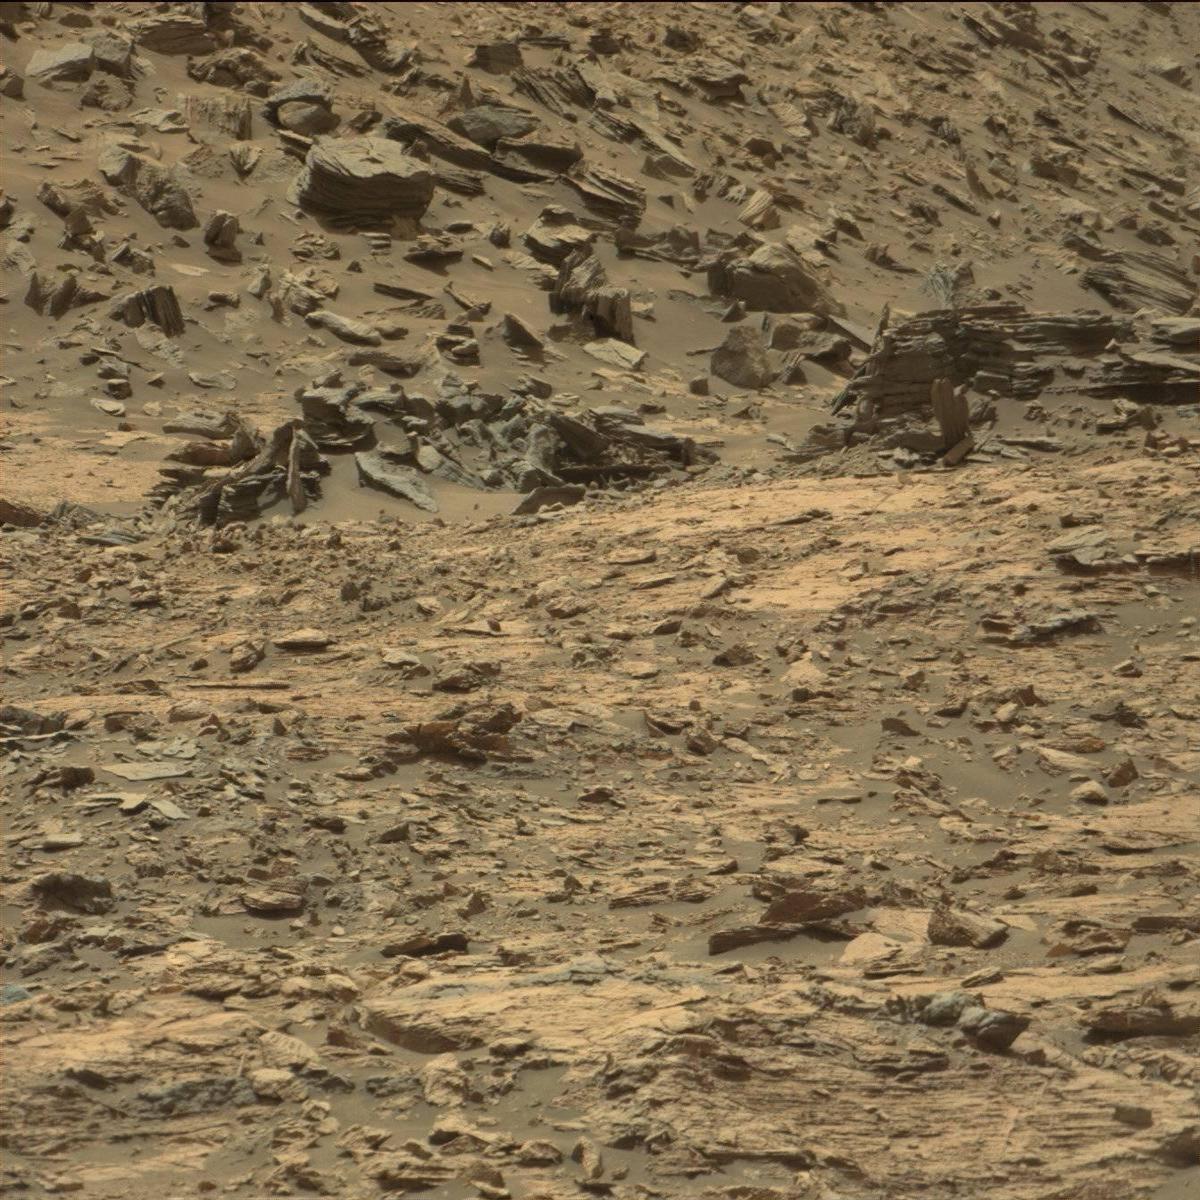
Terrain classes present: Bedrock, Sand / Soil